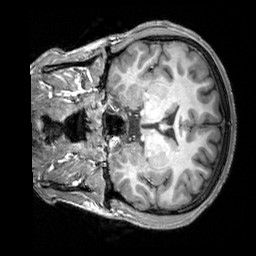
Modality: T1w
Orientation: coronal
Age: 22
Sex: male
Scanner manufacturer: siemens
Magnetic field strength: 3 T
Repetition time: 2.3 s
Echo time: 0.00303 s